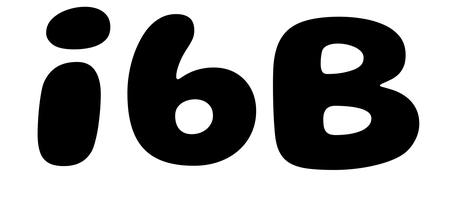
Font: Gluten_Bold